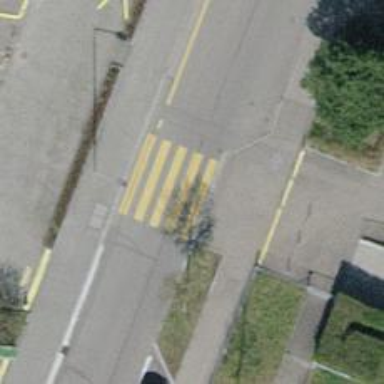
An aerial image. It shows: Marked road crossing.